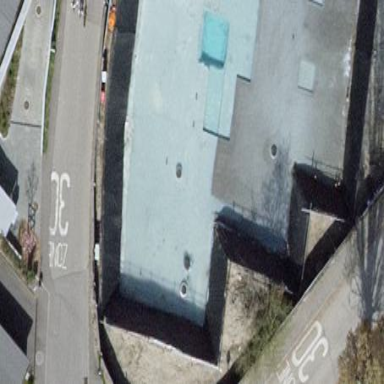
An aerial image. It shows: Swimming pool located in leisure land.